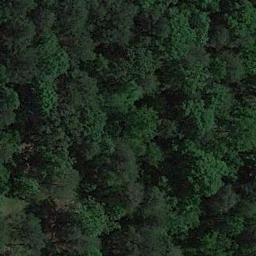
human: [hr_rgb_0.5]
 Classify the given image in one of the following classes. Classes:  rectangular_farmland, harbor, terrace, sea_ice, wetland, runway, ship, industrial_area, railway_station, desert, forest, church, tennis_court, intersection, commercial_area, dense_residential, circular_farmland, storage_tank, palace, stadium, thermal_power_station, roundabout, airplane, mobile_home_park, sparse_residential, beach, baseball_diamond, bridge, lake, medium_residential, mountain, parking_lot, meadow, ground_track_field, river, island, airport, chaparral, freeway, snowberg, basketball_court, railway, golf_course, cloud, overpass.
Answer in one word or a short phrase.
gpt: forest